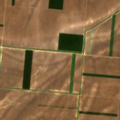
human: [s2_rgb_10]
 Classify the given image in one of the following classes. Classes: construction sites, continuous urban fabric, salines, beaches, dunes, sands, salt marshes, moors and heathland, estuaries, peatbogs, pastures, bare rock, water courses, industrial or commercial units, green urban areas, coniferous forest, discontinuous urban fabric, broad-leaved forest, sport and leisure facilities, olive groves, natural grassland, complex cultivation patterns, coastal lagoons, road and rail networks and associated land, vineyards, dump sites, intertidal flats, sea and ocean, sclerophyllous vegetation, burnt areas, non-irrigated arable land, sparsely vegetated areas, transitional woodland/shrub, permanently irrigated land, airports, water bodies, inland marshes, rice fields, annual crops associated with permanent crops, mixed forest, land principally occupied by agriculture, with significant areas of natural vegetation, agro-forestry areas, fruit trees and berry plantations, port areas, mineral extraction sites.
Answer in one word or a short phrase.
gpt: non-irrigated arable land